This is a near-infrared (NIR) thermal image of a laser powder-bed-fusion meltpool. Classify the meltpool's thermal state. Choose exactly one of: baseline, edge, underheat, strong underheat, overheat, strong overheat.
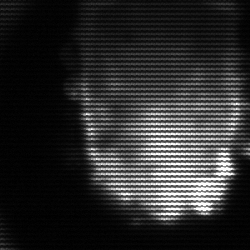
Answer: baseline